Question: I installed NPM without problems but whenever I try to install a module the terminal just hangs and does nothing (at least it seems like it does nothing ...)
I waited for 5 mins but nothing changes.

using node version 0.5.4-pre and npm 1.0.23
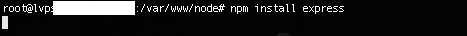
Answer: downgraded to node 0.4.10 and now everything is working alright.